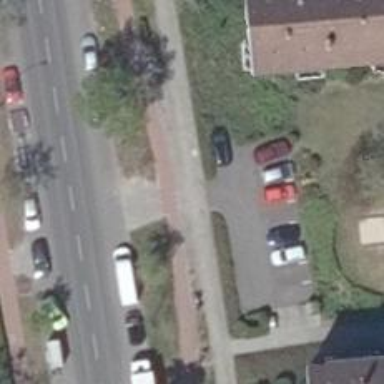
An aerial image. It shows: Road serving as parking aisle.